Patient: sex M, age 62
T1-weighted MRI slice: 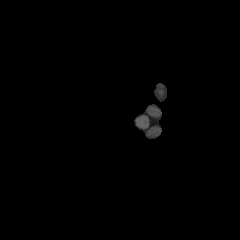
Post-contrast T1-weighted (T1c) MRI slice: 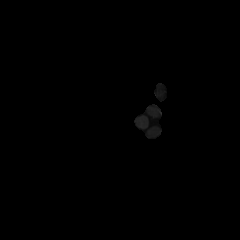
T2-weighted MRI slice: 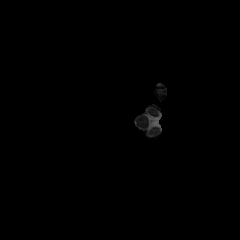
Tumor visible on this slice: no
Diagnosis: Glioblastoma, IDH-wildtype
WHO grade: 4